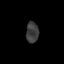
Tissue: prostate
Cell type: T cells
Senescence score: 0.08274
Nuclear area (px): 256
Mean DAPI intensity: 60.555